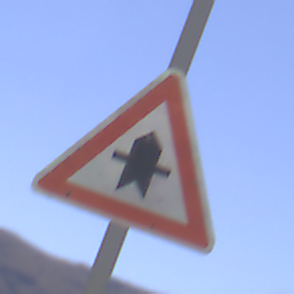
Verkehrszeichen: Vorfahrt
Umgebung: Outdoor, Nature
Tageszeit: Midday
Wetter: Clear
Licht: Natural
Jahreszeit: NotSpecified
Kontrast: HighContrast